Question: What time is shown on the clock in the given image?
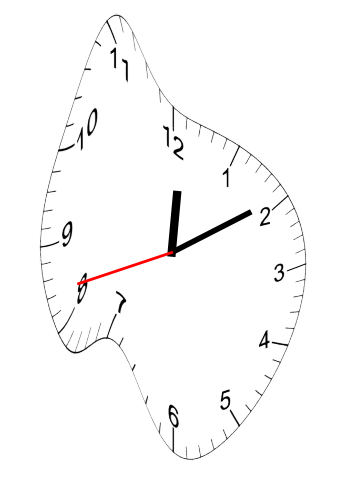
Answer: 12:09:42